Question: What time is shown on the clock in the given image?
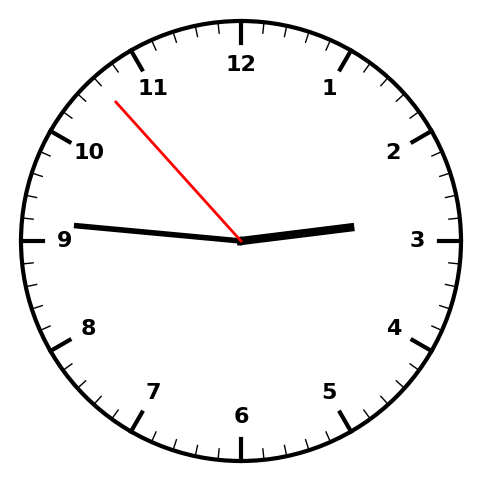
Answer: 02:45:53